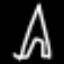
Label: The Eiffel Tower